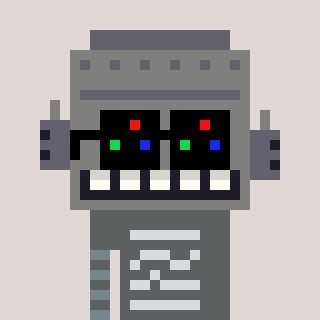
a pixel art character with square black sunglasses, a robot-shaped head and a green-colored body on a warm background